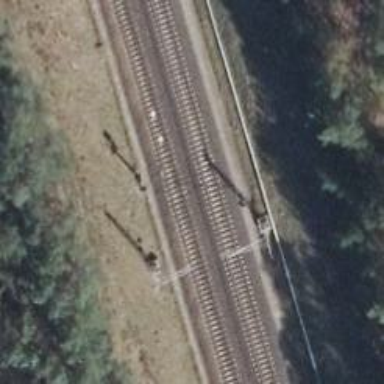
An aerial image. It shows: Milestone along the railway with catenary mast.